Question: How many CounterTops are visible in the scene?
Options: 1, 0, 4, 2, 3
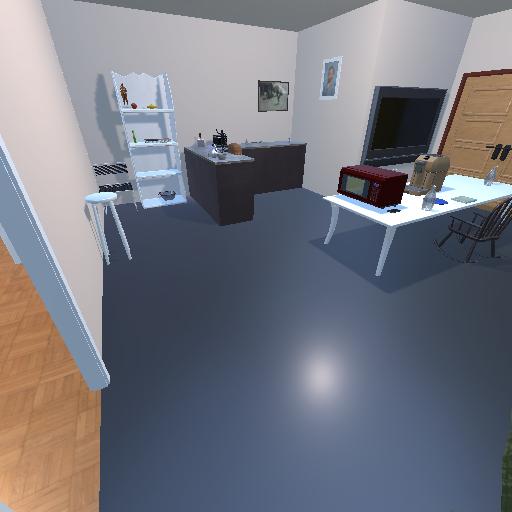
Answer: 1